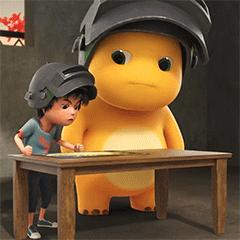
Label: nailong